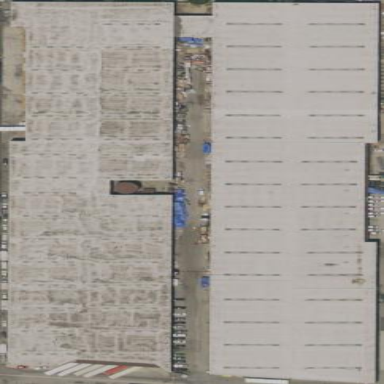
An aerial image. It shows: Warehouse building.